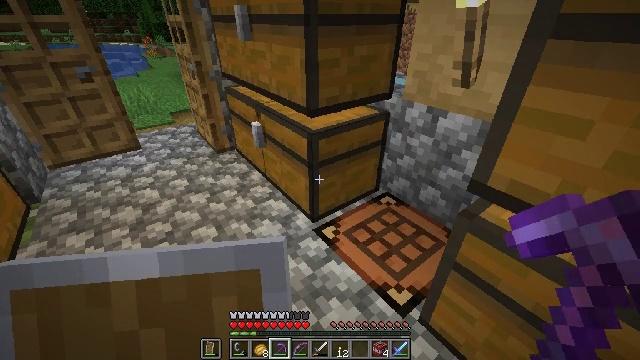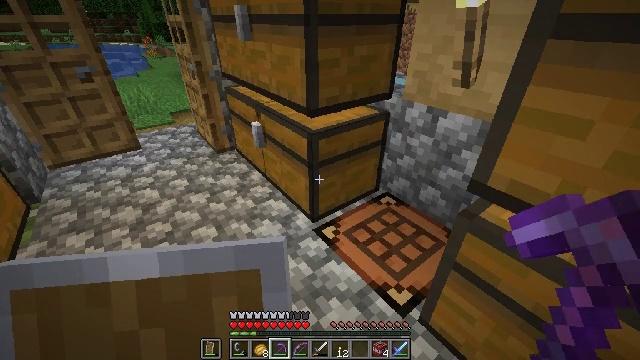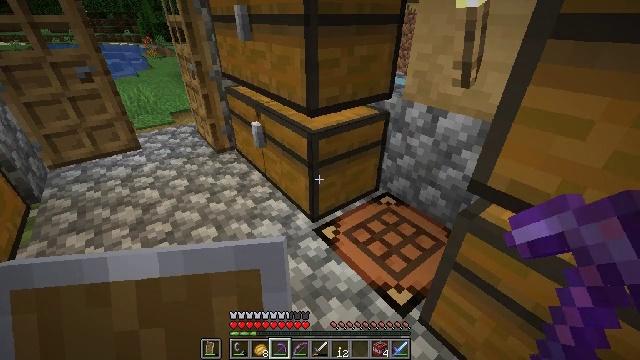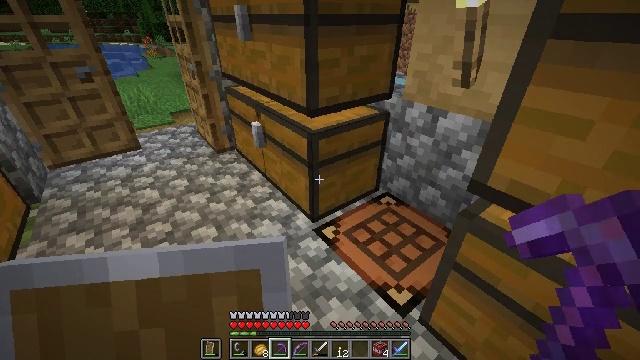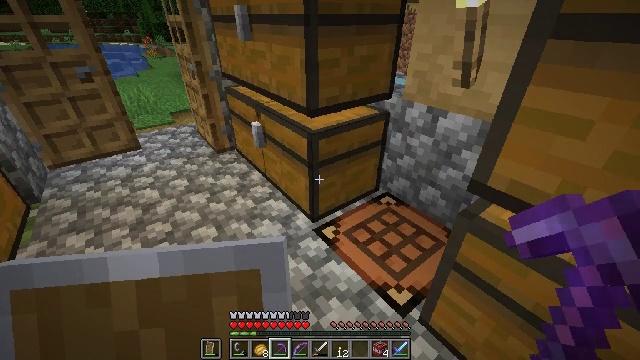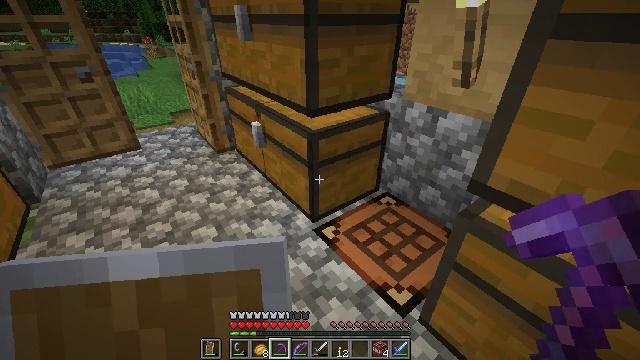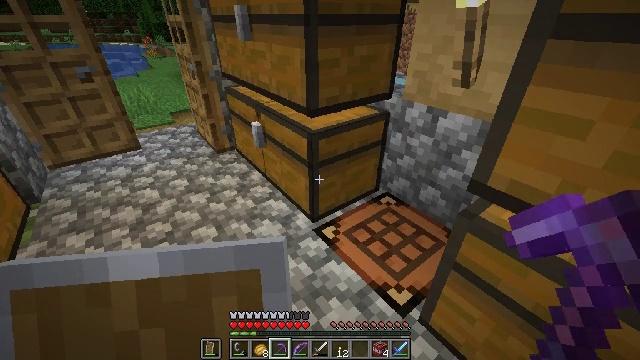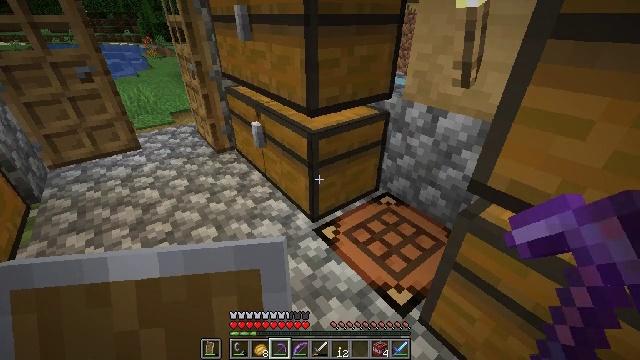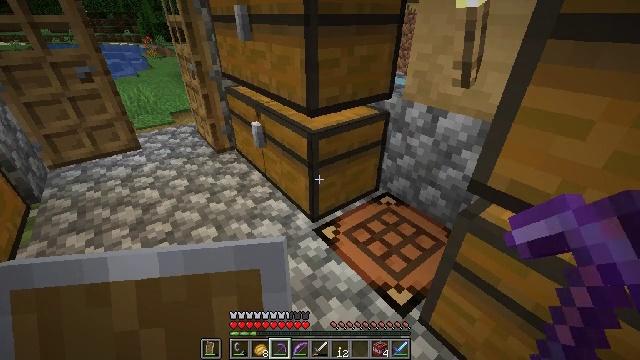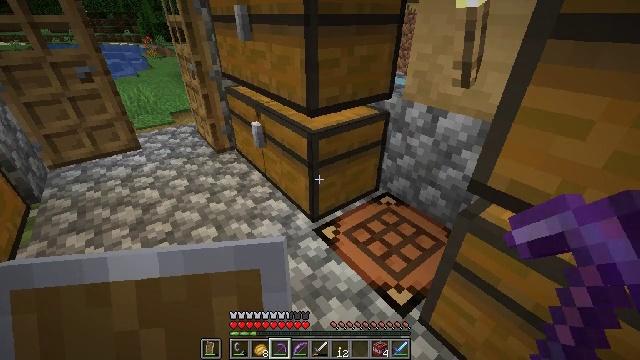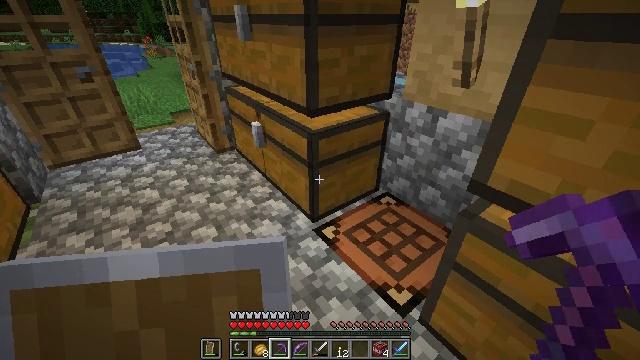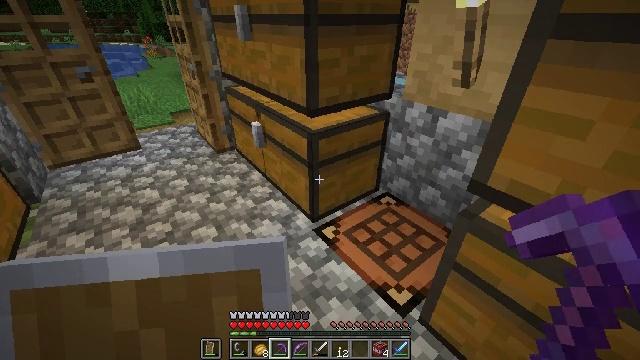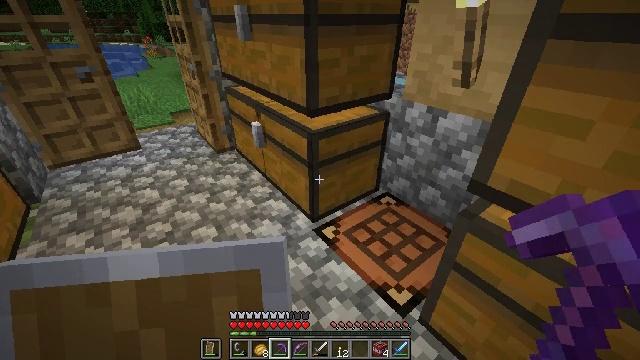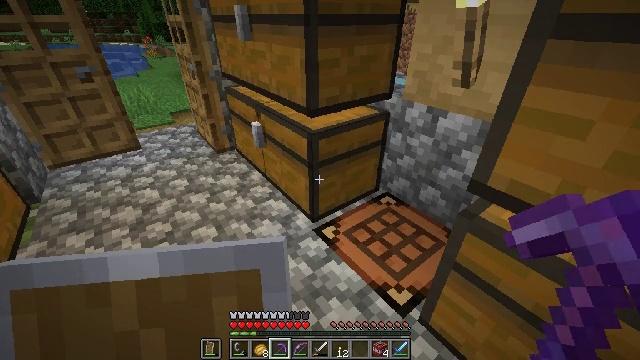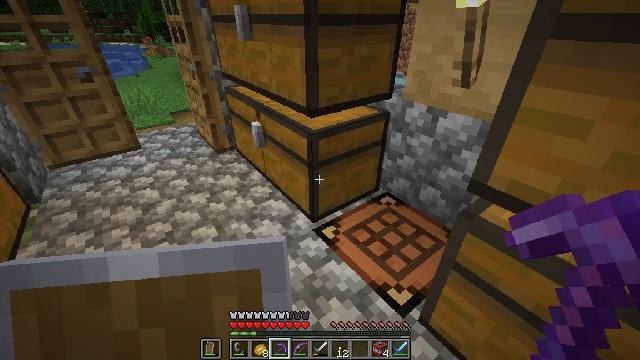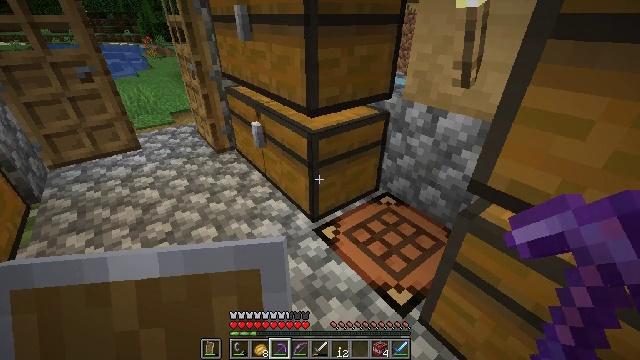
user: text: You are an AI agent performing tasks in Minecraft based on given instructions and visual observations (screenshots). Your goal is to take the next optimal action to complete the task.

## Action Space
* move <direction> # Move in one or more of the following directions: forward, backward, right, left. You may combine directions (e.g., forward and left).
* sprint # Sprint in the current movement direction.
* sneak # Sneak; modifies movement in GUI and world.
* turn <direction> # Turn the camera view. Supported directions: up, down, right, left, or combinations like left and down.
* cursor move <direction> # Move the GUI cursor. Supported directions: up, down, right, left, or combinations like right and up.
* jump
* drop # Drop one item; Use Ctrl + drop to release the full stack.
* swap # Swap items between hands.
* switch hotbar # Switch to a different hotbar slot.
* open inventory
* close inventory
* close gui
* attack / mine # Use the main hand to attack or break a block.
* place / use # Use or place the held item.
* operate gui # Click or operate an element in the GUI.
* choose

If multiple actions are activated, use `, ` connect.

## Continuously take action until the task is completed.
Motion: motion action
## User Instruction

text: Craft a netherite ingot from netherite scrap and gold ingots.
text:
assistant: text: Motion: no_op
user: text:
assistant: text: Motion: no_op
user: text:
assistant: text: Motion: no_op
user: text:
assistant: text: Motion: no_op
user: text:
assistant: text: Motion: no_op
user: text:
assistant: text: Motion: no_op
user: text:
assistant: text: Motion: no_op
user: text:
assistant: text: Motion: no_op
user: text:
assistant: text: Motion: no_op
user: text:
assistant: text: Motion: no_op
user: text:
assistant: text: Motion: no_op
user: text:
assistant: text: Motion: no_op
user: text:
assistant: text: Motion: no_op
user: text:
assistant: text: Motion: no_op
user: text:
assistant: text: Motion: no_op
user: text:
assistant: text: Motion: no_op
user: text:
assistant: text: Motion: no_op
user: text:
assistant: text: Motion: no_op
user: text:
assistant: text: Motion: no_op
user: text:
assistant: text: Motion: no_op
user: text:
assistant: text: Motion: no_op
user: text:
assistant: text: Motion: no_op
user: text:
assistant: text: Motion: no_op
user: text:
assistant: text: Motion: no_op
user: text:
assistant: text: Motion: no_op
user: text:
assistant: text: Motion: no_op
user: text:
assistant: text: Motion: no_op
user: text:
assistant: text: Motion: no_op
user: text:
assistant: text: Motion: no_op
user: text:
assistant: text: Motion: no_op